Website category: sports
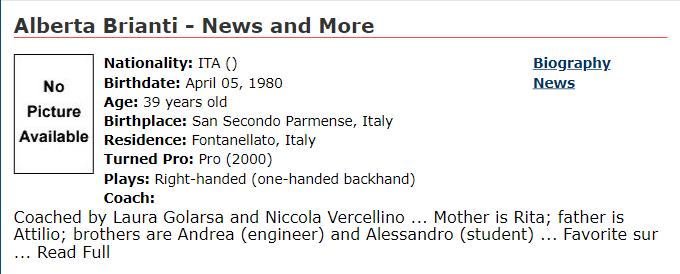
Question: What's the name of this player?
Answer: Alberta Brianti

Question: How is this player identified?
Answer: Alberta Brianti

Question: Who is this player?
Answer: Alberta Brianti

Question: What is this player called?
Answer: Alberta Brianti

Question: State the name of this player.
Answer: Alberta Brianti

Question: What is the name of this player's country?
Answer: ITA

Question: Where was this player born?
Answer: ITA

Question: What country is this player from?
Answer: ITA

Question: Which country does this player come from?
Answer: ITA

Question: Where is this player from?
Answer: ITA

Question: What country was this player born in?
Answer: ITA

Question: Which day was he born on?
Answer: April 05, 1980

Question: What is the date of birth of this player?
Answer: April 05, 1980

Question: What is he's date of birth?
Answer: April 05, 1980

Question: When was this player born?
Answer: April 05, 1980

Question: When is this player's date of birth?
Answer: April 05, 1980

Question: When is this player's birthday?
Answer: April 05, 1980

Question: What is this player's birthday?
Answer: April 05, 1980

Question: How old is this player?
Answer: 39 years old

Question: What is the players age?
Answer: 39 years old

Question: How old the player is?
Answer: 39 years old

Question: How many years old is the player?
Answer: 39 years old

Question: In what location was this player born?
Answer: San Secondo Parmense, Italy

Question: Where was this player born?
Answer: San Secondo Parmense, Italy

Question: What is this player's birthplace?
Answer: San Secondo Parmense, Italy

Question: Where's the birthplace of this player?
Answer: San Secondo Parmense, Italy

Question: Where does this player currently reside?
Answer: Fontanellato, Italy

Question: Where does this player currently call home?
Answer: Fontanellato, Italy

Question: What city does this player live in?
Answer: Fontanellato, Italy

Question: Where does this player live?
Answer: Fontanellato, Italy

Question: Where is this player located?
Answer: Fontanellato, Italy

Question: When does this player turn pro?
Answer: Pro (2000)

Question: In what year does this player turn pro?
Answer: Pro (2000)

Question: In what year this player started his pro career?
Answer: Pro (2000)

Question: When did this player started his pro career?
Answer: Pro (2000)

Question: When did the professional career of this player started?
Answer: Pro (2000)

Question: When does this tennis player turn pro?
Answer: Pro (2000)

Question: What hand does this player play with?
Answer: Right-handed (one-handed backhand)

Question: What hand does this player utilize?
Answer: Right-handed (one-handed backhand)

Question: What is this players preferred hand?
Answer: Right-handed (one-handed backhand)

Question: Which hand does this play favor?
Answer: Right-handed (one-handed backhand)

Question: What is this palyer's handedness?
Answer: Right-handed (one-handed backhand)